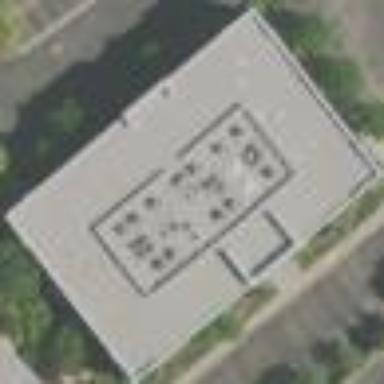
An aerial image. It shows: Commercial building.